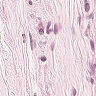
Metastatic tissue present: no